Interaction volume radius: 10 \u00c5
Interaction volume height: 15 \u00c5
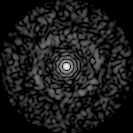
Disorder parameter: 0.8384